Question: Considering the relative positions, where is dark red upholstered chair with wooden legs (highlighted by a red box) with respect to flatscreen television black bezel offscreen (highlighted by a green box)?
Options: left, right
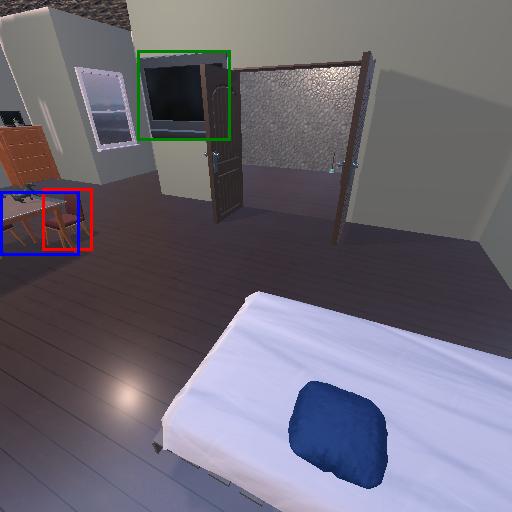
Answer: left